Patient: sex M, age 79
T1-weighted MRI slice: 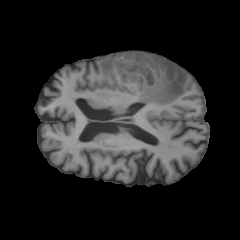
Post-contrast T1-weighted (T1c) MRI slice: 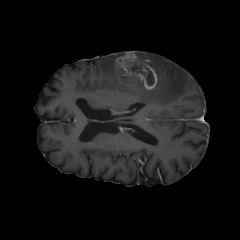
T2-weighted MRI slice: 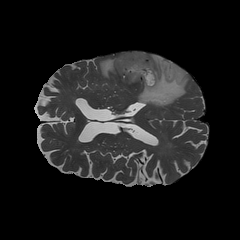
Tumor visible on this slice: yes
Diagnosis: Glioblastoma, IDH-wildtype
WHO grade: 4